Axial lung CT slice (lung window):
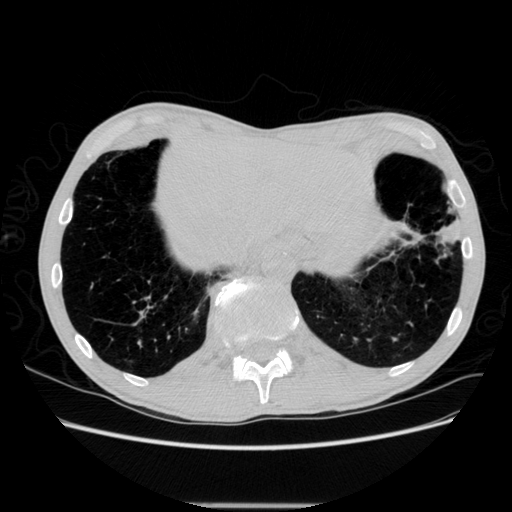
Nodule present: yes
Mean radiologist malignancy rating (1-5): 4